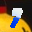
Label: 9